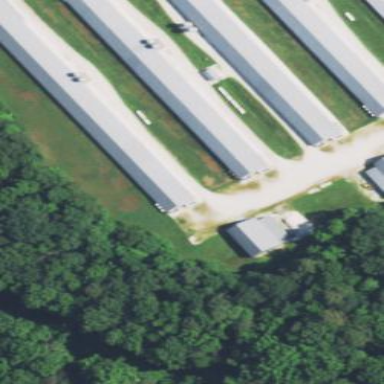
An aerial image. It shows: Farm auxiliary building.